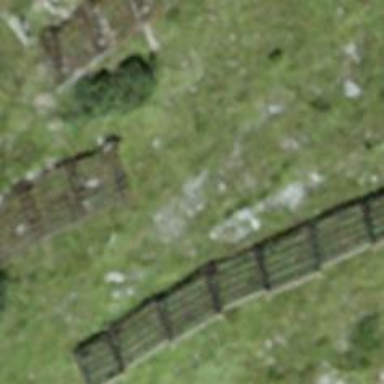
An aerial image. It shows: Structure designed for avalanche protection.